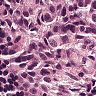
Metastatic tissue present: yes